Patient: sex F, age 36
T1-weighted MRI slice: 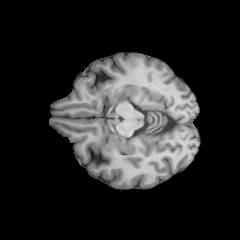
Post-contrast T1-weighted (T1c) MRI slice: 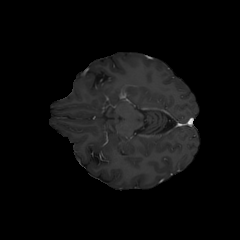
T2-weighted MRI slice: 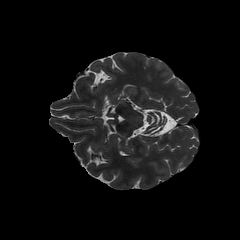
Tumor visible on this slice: no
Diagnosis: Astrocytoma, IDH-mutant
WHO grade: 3